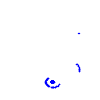
Particle: electron